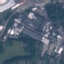
Land use / land cover: Industrial